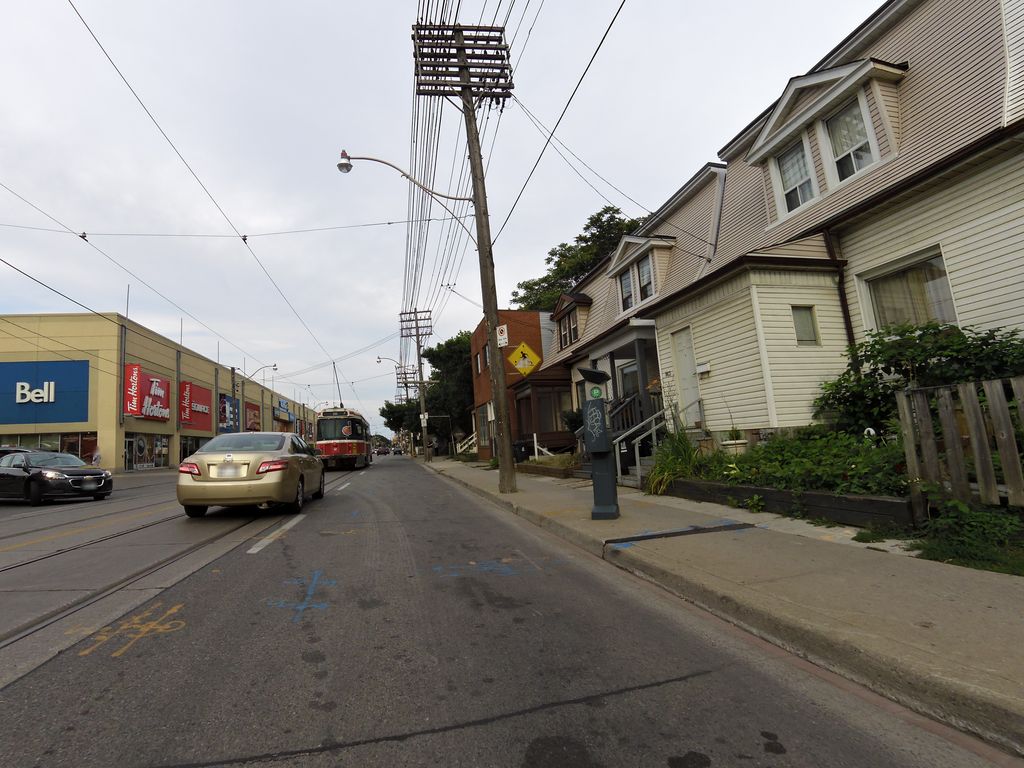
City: toronto